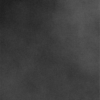
Label: dusty